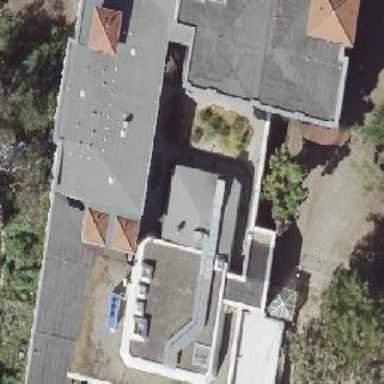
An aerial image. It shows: Building part with flat roof.